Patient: sex F, age 35
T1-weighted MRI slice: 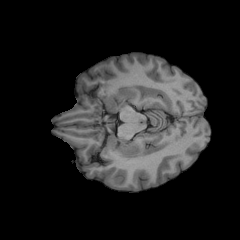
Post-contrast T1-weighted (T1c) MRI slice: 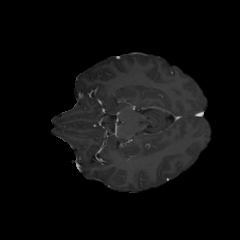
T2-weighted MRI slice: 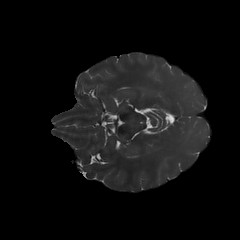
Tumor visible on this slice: no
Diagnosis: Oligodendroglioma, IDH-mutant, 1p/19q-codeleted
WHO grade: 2